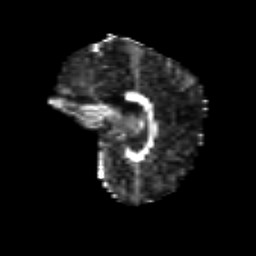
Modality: FA
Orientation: sagittal
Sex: male
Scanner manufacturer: siemens
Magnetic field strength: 3 T
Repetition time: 5 s
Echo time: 0.071 s